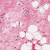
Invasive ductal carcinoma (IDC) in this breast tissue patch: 0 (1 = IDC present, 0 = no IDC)